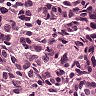
Metastatic tissue present: yes